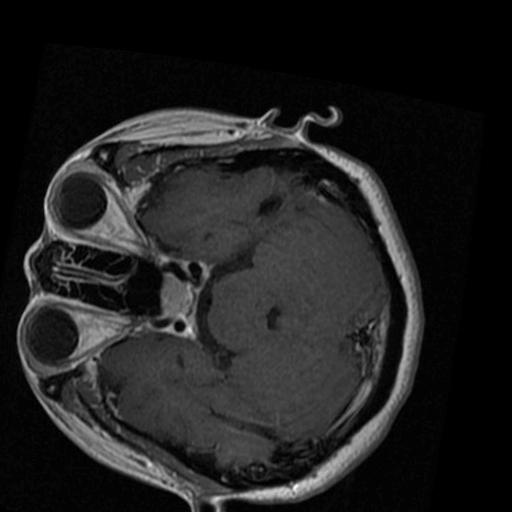
Label: brain_tumor